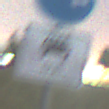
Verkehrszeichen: MehrfachbesetzePersonenkraftwagenFrei
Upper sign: Busssonderstreifen
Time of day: Night
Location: Outdoor (Nature)
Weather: Overcast
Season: NotSpecified
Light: Artificial